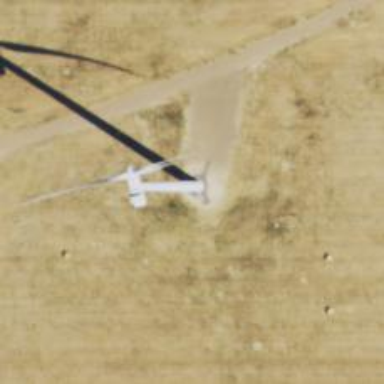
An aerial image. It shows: Wind generator powered by wind. The generator type is horizontal axis and it uses wind turbines.